Question: So I'm working on my very first 'real' JavaScript project -> the famed Quiz app :)
I'm passing questions and answers via an array, and I want make sure to allow for a variable number of answer options. To do this, I'm using a For loop and the createElement method to add and populate the appropriate HTML for each answer in the array. To my eyes, what I've built actually works great. And after running the function I can see the resultant HTML elements in the right place and with all the appropriate tagging in my console. However, the inner DIV text won't render on screen! Very confused. What am I missing? Please help!
My JS code:
'''
<body>
<form id="form1">
</form>
<script>
var answers = ["answer1", "answer2", "answer3", "answer4", "answer5"];
function createRadioButtonFromArray(array) {
var len = array.length;
var form = document.getElementById("form1");
for (var i = 0; i < len; i++){
var radio = document.createElement("input");
radio.type = "radio";
radio.name = "choices";
radio.class = "radioButtons";
radio.value = i;
radio.id = "choice" + i;
var radioText = document.createElement("div");
radioText.id = "c" + i;
radioText.class = "choiceText";
form.appendChild(radio);
radio.appendChild(radioText);
document.getElementById("c" + i).innerHTML=array[i];
}
}
</script>
</body>
'''
And here's a screenshot of my console AFTER I run the function, for reference:

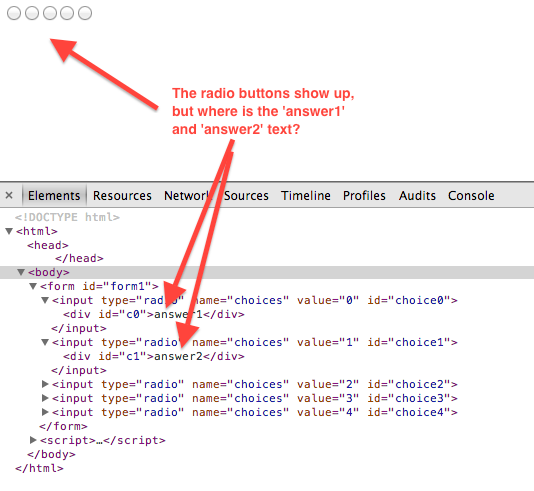
Answer: You're plan is nearly working but Input elements have no content! So the div's will not be rendered at all!
Create a 'div' that contains your radio button and the input text on the same level:
'''
var radio = document.createElement("input");
radio.type = "radio";
radio.name = "choices";
radio.class = "radioButtons";
radio.value = i;
radio.id = "choice" + i;
var radioText = document.createElement("div");
radioText.id = "c" + i;
radioText.class = "choiceText";
radioText.innerHTML = array[i];
radioText.appendChild(radio);
form.appendChild(radioText);
'''